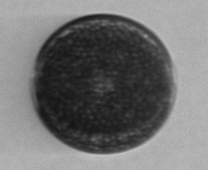
Label: Coscinodiscus